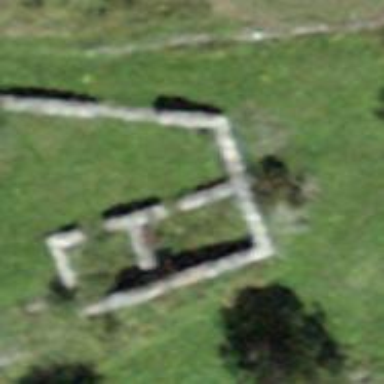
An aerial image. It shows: Ruins surrounded by wall.